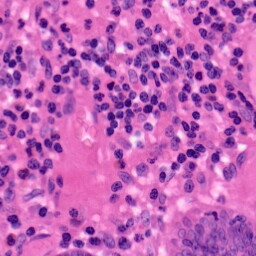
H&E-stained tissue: Colon